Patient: sex M, age 76
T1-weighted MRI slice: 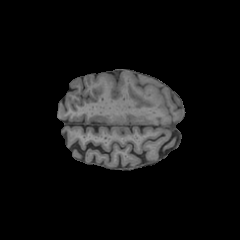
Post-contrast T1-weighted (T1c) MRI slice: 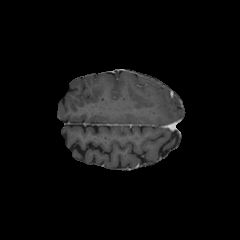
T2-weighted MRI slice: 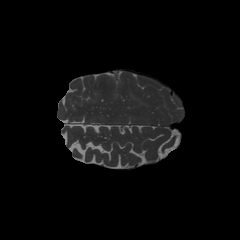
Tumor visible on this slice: no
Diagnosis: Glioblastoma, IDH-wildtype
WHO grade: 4